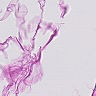
Metastatic tissue present: no